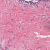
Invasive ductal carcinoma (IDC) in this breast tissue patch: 0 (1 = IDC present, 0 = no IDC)